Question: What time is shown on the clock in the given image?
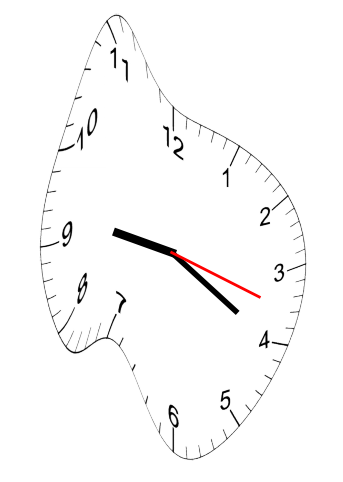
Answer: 09:20:18